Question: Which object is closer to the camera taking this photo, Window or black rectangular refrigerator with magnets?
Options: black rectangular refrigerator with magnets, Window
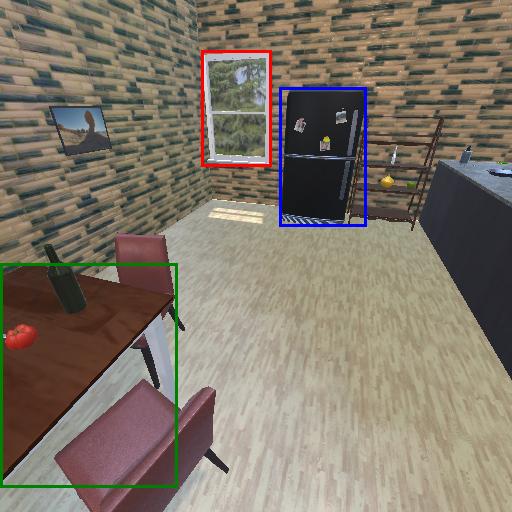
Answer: black rectangular refrigerator with magnets